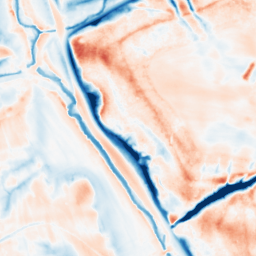
Category: multiscale
Decomposition family: dog_multiscale
Decomposition parameters: sigma_ratio: 1.6
n_scales: 6
base_sigma: 0.5
Upsampling method: linear_exact
Upsampling parameters: scale: 4
Upsampling scale: 4